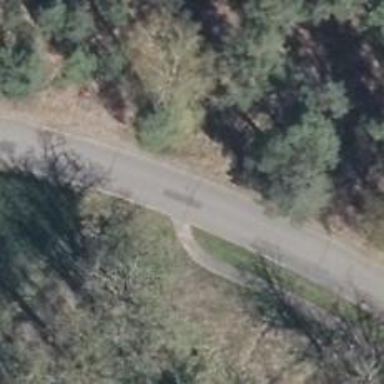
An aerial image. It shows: Asphalt road classified as tertiary.